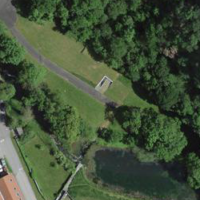
EUNIS habitat code: 55
Species observed at this site:
Corvus corone
Motacilla cinerea
Cyanistes caeruleus
Parus major
Chloris chloris
Turdus viscivorus
Regulus ignicapilla
Passer domesticus
Buteo buteo
Tichodroma muraria
Fringilla coelebs
Corvus corax
Accipiter nisus